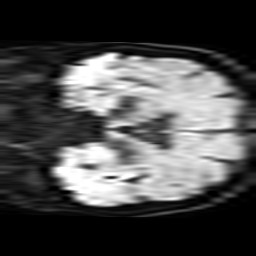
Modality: TRACE
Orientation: coronal
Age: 80
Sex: female
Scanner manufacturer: philips
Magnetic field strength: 3 T
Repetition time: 3.742 s
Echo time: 0.05978 s